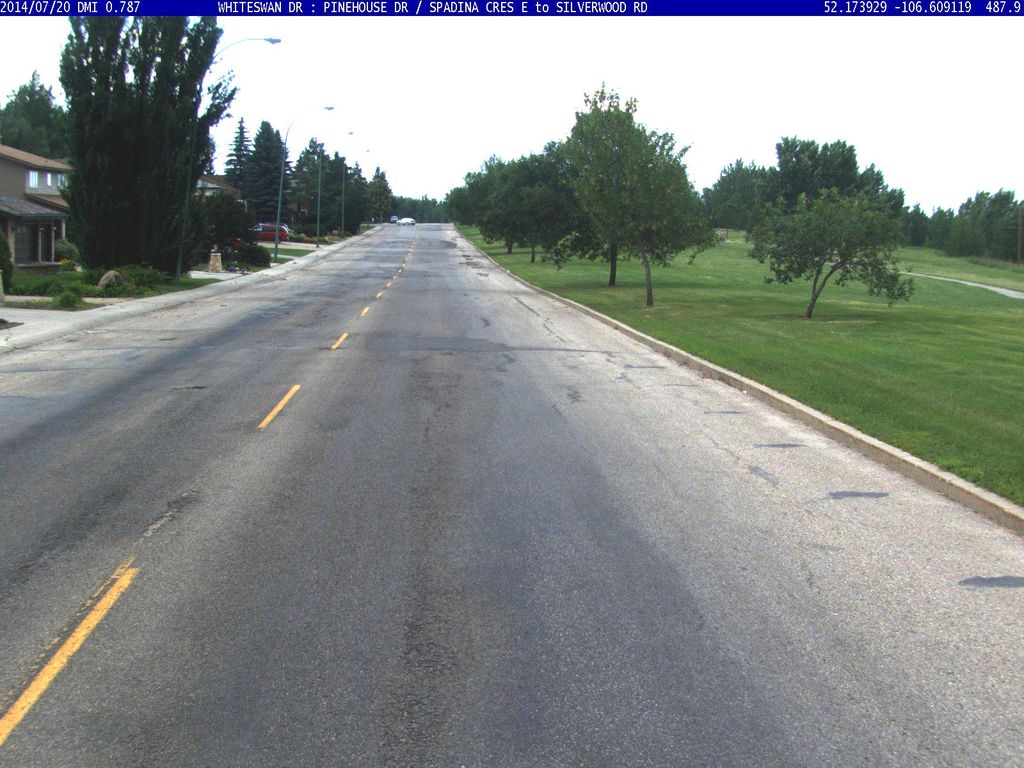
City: saskatoon